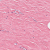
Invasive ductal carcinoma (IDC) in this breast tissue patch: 0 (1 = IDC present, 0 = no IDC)